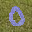
Label: 0